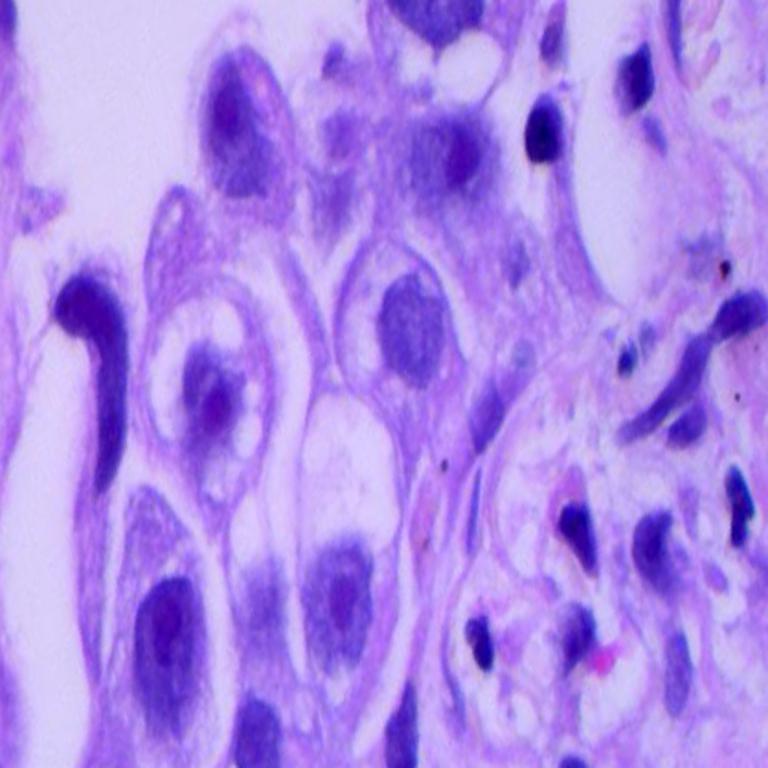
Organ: lung
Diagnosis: adenocarcinomas